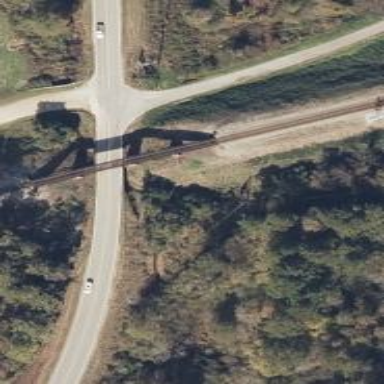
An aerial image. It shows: Railway bridge.